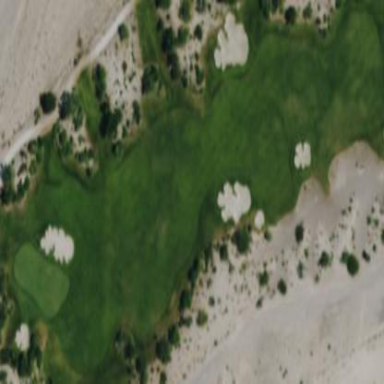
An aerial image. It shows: Grassy area designated as golf fairway.